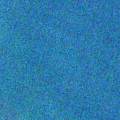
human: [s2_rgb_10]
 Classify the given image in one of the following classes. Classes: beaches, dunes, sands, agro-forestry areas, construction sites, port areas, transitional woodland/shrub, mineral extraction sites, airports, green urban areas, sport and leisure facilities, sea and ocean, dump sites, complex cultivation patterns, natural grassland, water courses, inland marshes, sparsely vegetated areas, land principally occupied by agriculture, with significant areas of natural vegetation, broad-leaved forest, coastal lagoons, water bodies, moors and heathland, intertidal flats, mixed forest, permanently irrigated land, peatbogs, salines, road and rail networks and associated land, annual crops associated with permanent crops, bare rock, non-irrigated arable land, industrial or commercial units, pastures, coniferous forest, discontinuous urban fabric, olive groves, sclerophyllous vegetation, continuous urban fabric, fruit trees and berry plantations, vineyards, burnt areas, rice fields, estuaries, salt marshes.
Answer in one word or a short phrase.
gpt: sea and ocean